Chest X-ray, PA view. Patient: 53 years old, sex M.
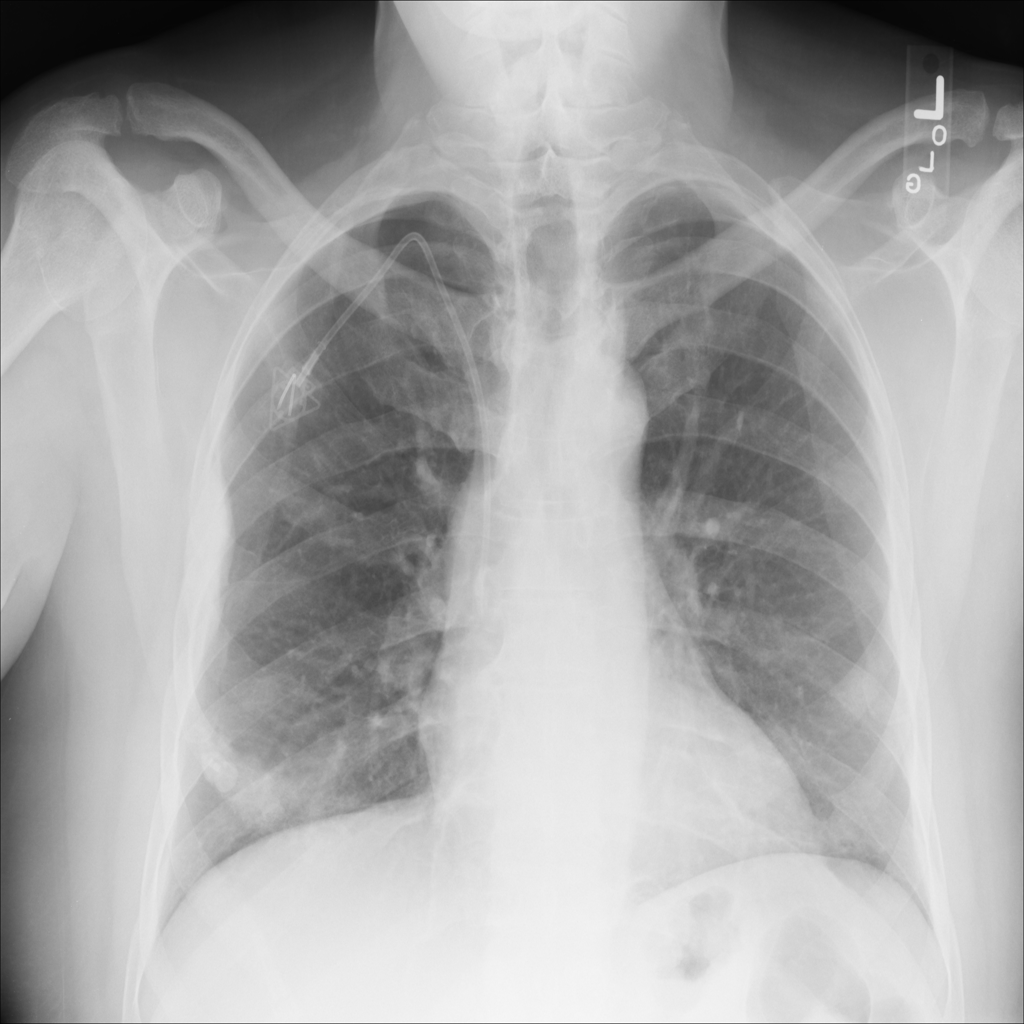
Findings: Pleural_Thickening